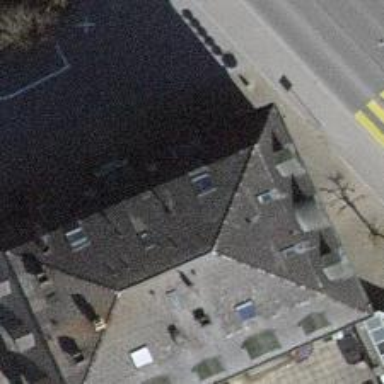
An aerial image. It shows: Restaurant.